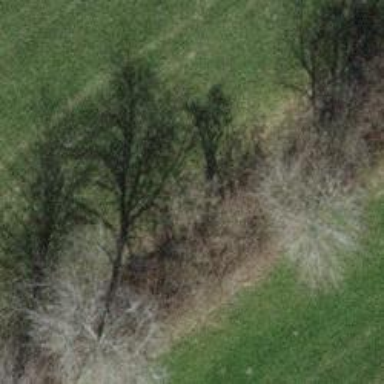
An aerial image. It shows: Hedge barrier.